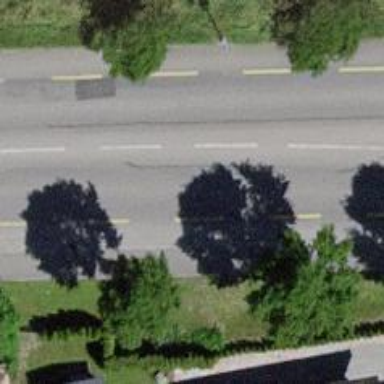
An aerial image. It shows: Primary highway with designated cycle lane.